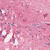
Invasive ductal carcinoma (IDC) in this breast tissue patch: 0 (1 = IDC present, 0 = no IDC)